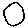
Label: circle